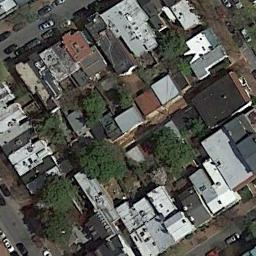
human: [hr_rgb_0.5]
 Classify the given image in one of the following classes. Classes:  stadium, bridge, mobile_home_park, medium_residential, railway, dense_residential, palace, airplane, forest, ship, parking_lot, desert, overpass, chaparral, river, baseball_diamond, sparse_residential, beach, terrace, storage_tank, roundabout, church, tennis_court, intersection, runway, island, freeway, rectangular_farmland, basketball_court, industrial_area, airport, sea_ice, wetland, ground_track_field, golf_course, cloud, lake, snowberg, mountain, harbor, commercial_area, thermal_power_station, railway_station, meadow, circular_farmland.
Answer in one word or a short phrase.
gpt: dense_residential